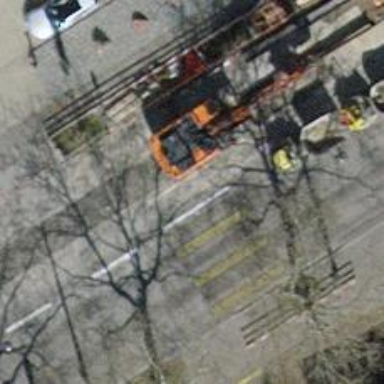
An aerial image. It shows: Asphalt footway with marked crossing and pedestrian island.